Question: Is there any way to change start-typing point of UITextview like UILabel?
I would like to type fonts starting point from the center on UITextView rather than default point from the upper left.
Anybody help me out kindly?
Cheers,

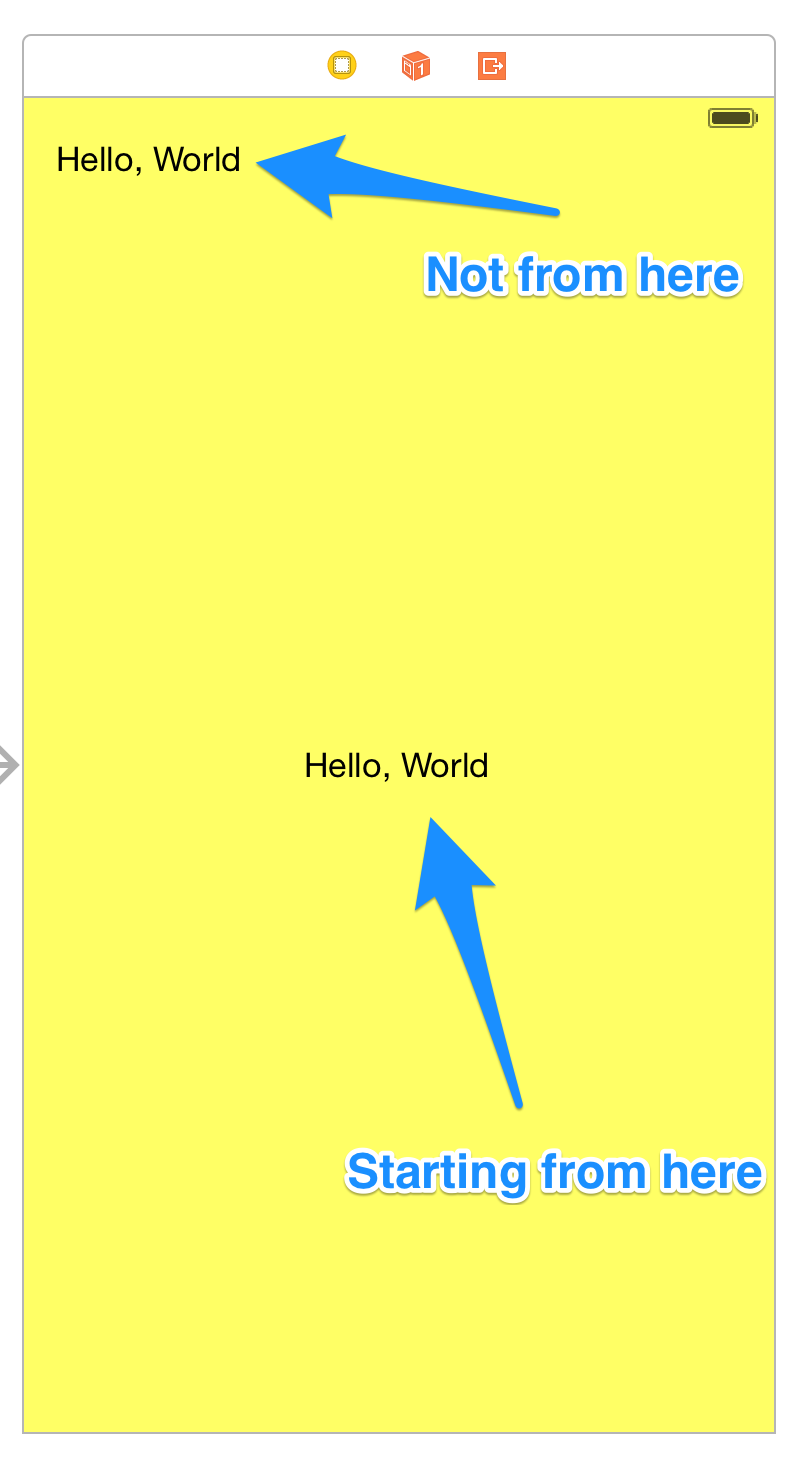
Answer: I resolve this issue by observing the contentsize of UITextView, when there is any change in the contentSize, update the contentOffset.
Add observer as follows:
'''
[textview addObserver:self forKeyPath:@"contentSize" options:(NSKeyValueObservingOptionNew) context:NULL];
'''
Handle the observer action as follows:
'''
-(void)observeValueForKeyPath:(NSString *)keyPath ofObject:(id)object change:(NSDictionary *)change context:(void *)context {
UITextView *txtview = object;
CGFloat topoffset = ([txtview bounds].size.height - [txtview contentSize].height * [txtview zoomScale])/2.0;
topoffset = ( topoffset < 0.0 ? 0.0 : topoffset );
txtview.contentOffset = (CGPoint){.x = 0, .y = -topoffset};
}
'''
To make the textview text horizontally center, select the textview from .xib class and go to the library and in that set Alignment as center.